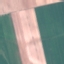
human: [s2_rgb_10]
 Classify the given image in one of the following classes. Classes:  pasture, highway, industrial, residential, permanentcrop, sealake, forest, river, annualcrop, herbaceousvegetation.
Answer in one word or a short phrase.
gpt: AnnualCrop